Question: I try do enumerate all the group of 2 (possible) in a list of people. Like for example for a group project I went to have all the possibilities of group of two people in the list of the class. (In python).
For example if my list of people is: '{a,b,c,d,e,f}' I want to have:

I tried a lot of things ('itertools.combinations()' or 'itertools.permutations()') but I don't succeed to have this result without tuples or without two times the same person in a group.
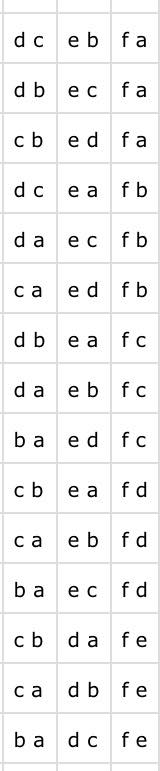
Answer: You can do the following (copied from <URL>:
'''
lst = ['a','b','c','d','e','f']
def all_pairs(lst):
if len(lst) < 2:
yield []
return
if len(lst) % 2 == 1:
# Handle odd length list
for i in range(len(lst)):
for result in all_pairs(lst[:i] + lst[i+1:]):
yield result
else:
a = lst[0]
for i in range(1,len(lst)):
pair = [a,lst[i]]
for rest in all_pairs(lst[1:i]+lst[i+1:]):
yield [pair] + rest
print(list(all_pairs(lst)))
'''
which gives you:
'''
[[['a', 'b'], ['c', 'd'], ['e', 'f']],
[['a', 'b'], ['c', 'e'], ['d', 'f']],
[['a', 'b'], ['c', 'f'], ['d', 'e']],
[['a', 'c'], ['b', 'd'], ['e', 'f']],
[['a', 'c'], ['b', 'e'], ['d', 'f']],
[['a', 'c'], ['b', 'f'], ['d', 'e']],
[['a', 'd'], ['b', 'c'], ['e', 'f']],
[['a', 'd'], ['b', 'e'], ['c', 'f']],
[['a', 'd'], ['b', 'f'], ['c', 'e']],
[['a', 'e'], ['b', 'c'], ['d', 'f']],
[['a', 'e'], ['b', 'd'], ['c', 'f']],
[['a', 'e'], ['b', 'f'], ['c', 'd']],
[['a', 'f'], ['b', 'c'], ['d', 'e']],
[['a', 'f'], ['b', 'd'], ['c', 'e']],
[['a', 'f'], ['b', 'e'], ['c', 'd']]]
'''
As required.